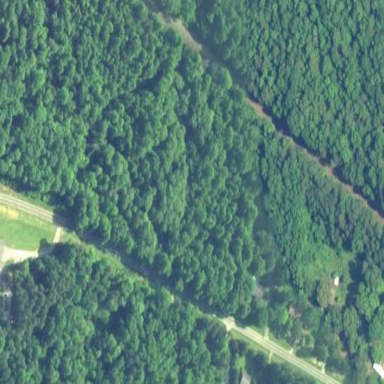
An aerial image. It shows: Mixed woodland with variety of leaf types and cycles.